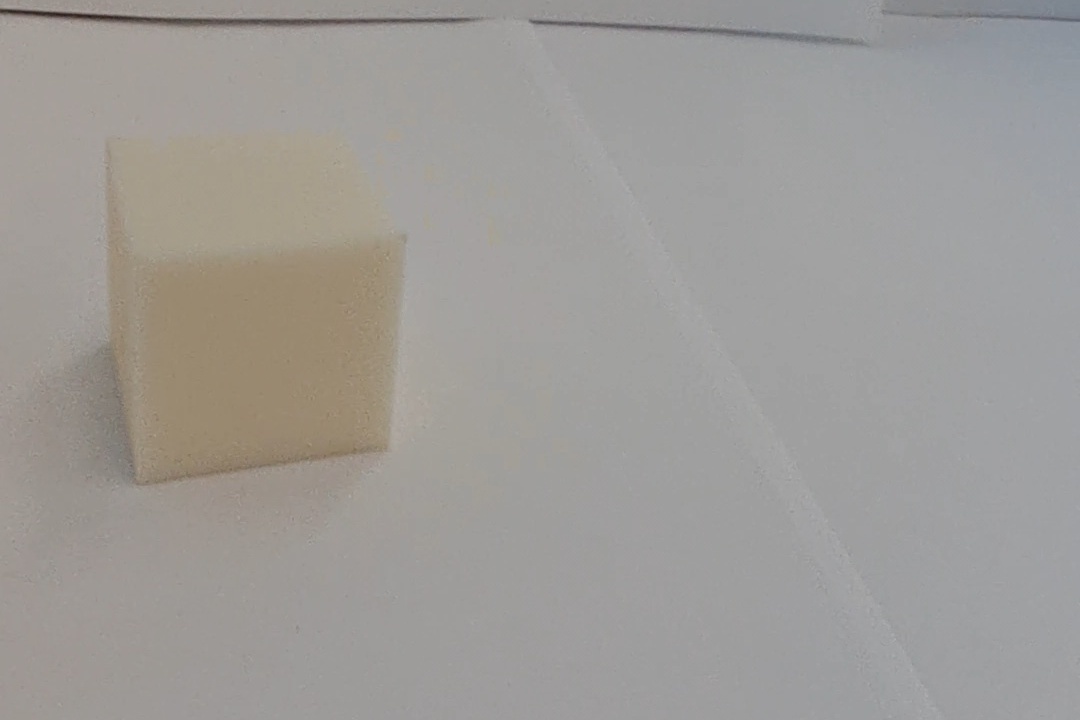
Label: Cuboid